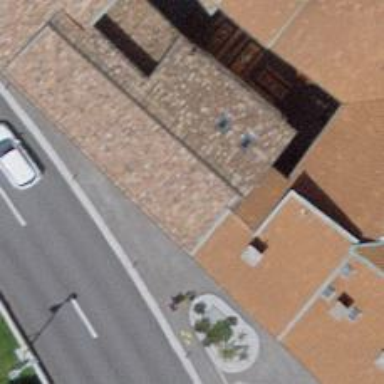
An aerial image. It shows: Restaurant.